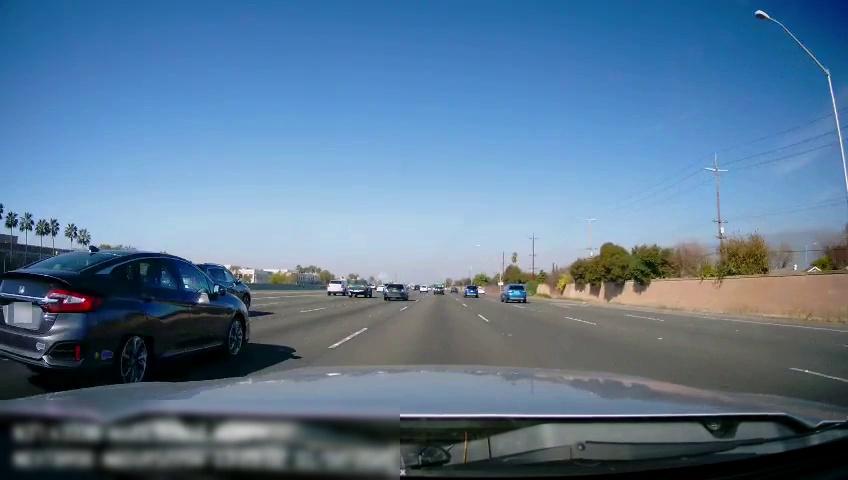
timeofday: Day
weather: Sunny
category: Drivable Space
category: Vehicles | SUV
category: Vehicles | SUV
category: Vehicles | SUV
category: Vehicles | SUV
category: Vehicles | SUV
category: Vehicles | Truck
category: Vehicles | Car
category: Vehicles | SUV
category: Vehicles | Car
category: Lanes | Alternate Lane
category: Lanes | Alternate Lane
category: Lanes | Alternate Lane
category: Lanes | Alternate Lane
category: Lanes | Current Lane
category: Lanes | Alternate Lane
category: Lanes | Alternate Lane
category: Lanes | Alternate Lane
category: Lanes | Alternate Lane